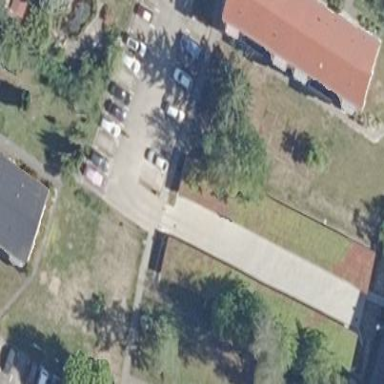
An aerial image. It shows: Carport structure.